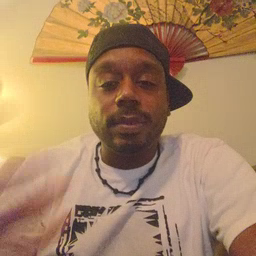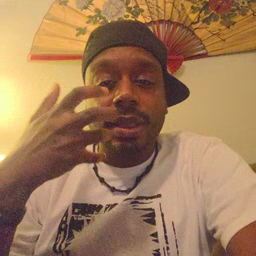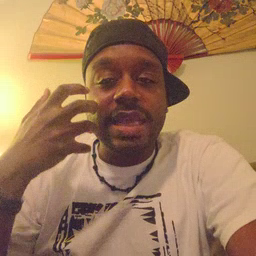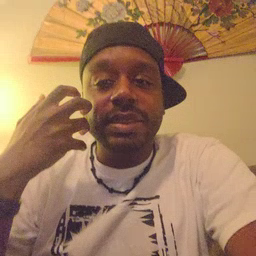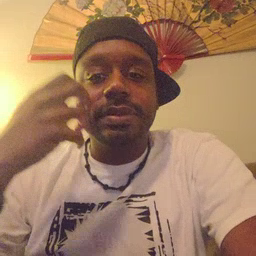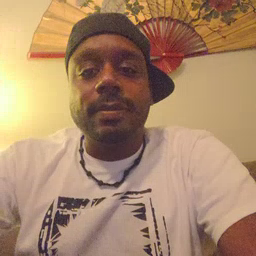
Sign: tiger